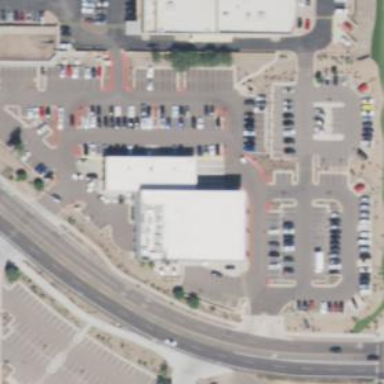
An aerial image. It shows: Building housing car shop.